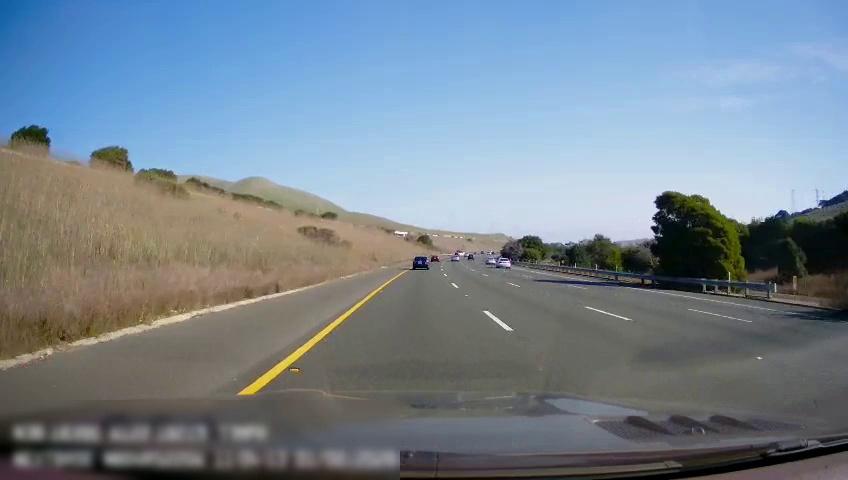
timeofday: Day
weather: Sunny
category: Drivable Space
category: Vehicles | Car
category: Vehicles | Car
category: Vehicles | Car
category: Vehicles | Car
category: Lanes | Alternate Lane
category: Lanes | Alternate Lane
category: Lanes | Alternate Lane
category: Lanes | Current Lane
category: Lanes | Alternate Lane